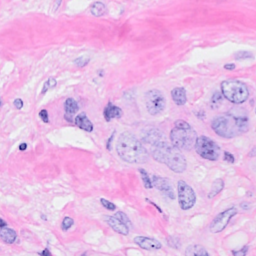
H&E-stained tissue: Breast